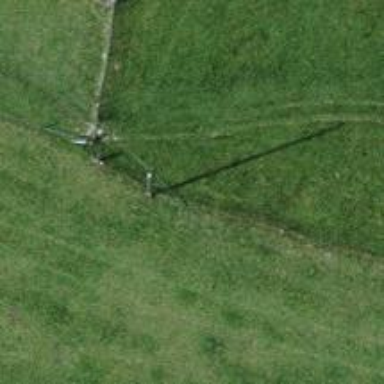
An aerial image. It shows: Power pole.